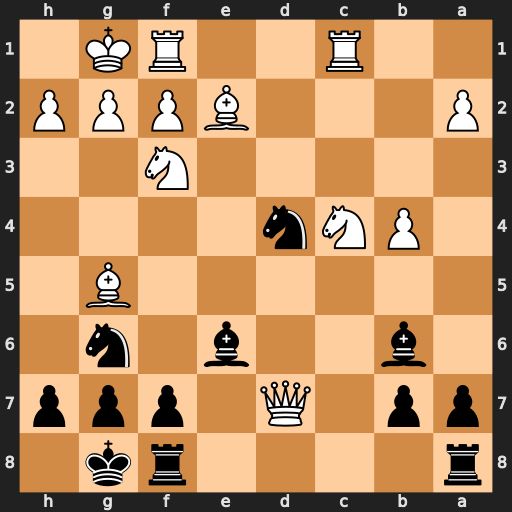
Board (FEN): r4rk1/pp1Q1ppp/1b2b1n1/6B1/1PNn4/5N2/P3BPPP/2R2RK1
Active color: b
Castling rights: -
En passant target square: -
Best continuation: Nxe2+ Kh1 Bxd7 Nxb6 axb6